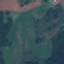
Land use / land cover class: Pasture